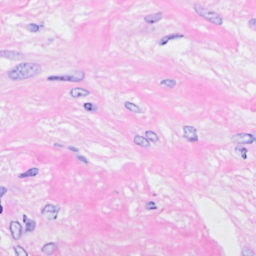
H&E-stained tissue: Breast